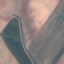
Land use / land cover: AnnualCrop